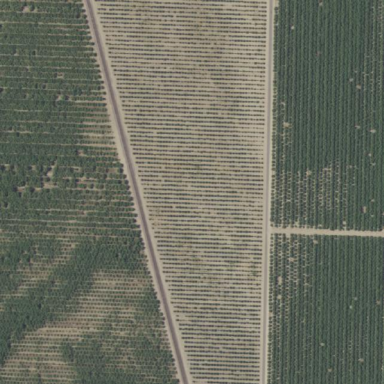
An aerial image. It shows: Almond orchard with rows of almond trees.